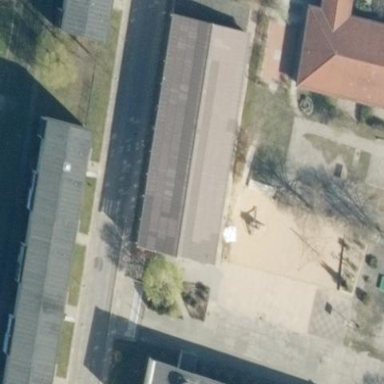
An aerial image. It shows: Sports hall building.